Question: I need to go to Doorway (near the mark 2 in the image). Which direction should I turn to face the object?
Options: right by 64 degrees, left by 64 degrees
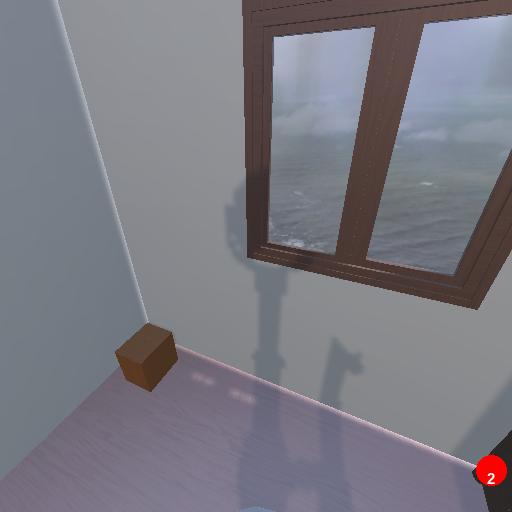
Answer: right by 64 degrees